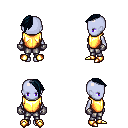
a pixel art fantasy rpg character, female body template, dark elf, purple skin, gold chest armor, metal pants, raven long mohawk hairstyle, metal gloves, gold boots, four views (front, back, left, right), 2x2 character sprite sheet, small pixel art, hard edges, no anti-aliasing